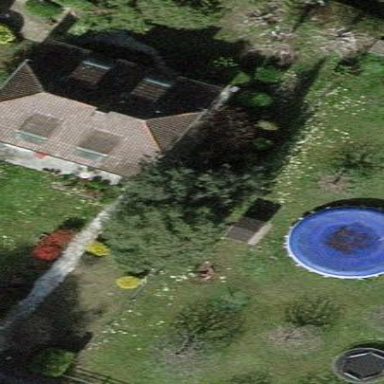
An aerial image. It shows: Simple house.